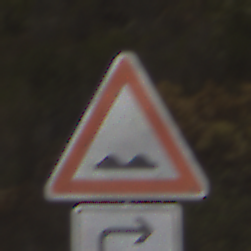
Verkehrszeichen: UnebeneFahrbahn
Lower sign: RichtungsangabeDurchPfeile5
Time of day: MorningAfternoon
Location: Outdoor (RoadRail)
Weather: PartlyCloudy
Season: NotSpecified
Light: Natural